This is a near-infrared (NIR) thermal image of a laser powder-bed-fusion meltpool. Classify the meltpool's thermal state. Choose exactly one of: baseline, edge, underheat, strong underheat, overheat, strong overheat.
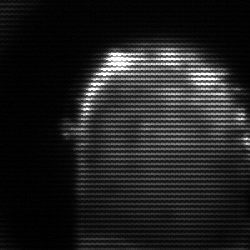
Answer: baseline